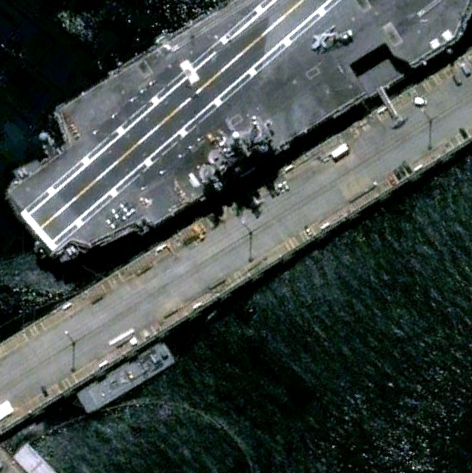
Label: aircraft_carrier